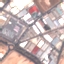
Land use / land cover: Industrial